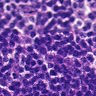
Metastatic tissue present: no